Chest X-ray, PA view. Patient: 49 years old, sex M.
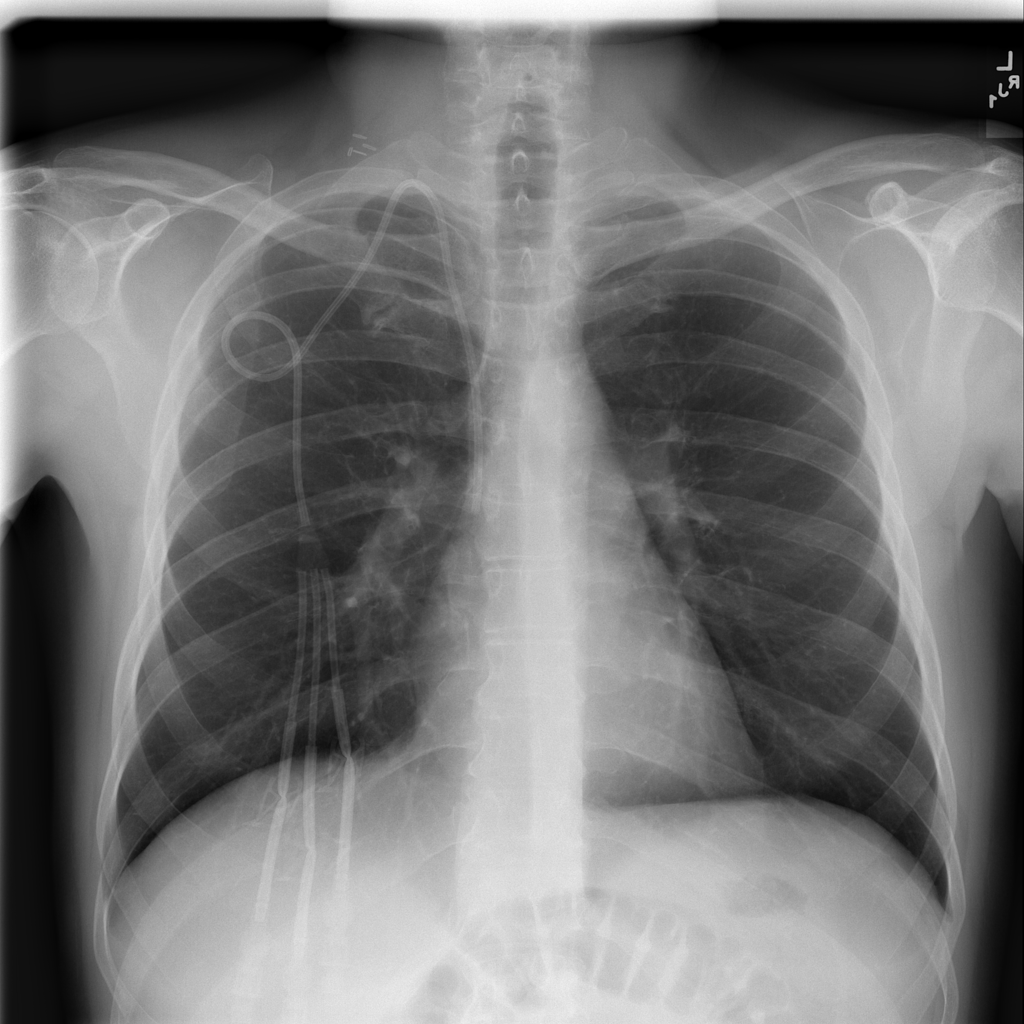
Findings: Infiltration